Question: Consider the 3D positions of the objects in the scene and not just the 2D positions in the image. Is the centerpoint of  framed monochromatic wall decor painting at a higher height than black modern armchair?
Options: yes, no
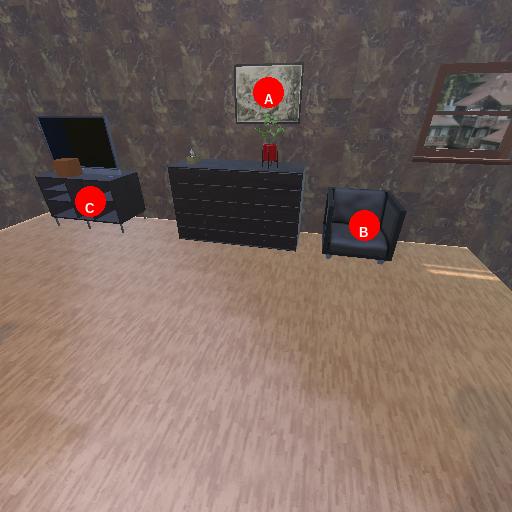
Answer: yes